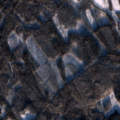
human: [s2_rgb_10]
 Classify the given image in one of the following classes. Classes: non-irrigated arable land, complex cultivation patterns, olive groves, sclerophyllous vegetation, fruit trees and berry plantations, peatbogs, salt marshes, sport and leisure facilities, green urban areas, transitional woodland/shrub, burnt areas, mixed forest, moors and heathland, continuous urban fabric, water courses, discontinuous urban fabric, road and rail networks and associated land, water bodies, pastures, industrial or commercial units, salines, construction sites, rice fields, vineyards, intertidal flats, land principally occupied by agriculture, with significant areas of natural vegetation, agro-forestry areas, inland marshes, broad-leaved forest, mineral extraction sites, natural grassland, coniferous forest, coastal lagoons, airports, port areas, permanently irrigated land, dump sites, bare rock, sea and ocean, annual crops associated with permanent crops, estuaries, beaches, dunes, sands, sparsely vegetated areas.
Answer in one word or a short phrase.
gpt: mixed forest